Question: What app is featured in the notification?
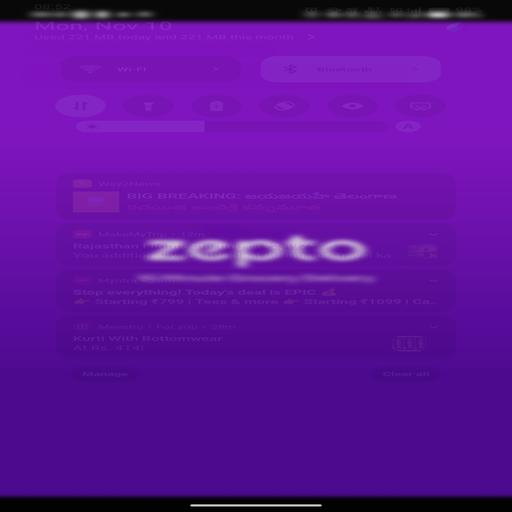
Answer: Zepto